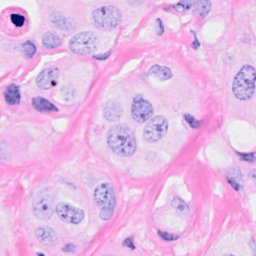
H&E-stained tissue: Breast